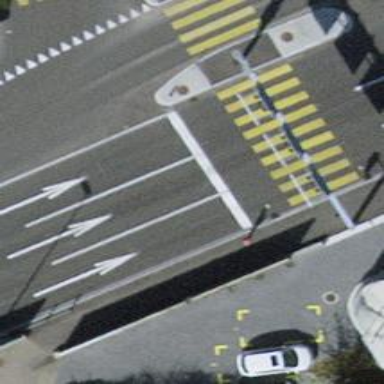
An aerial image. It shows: Road with traffic signals.